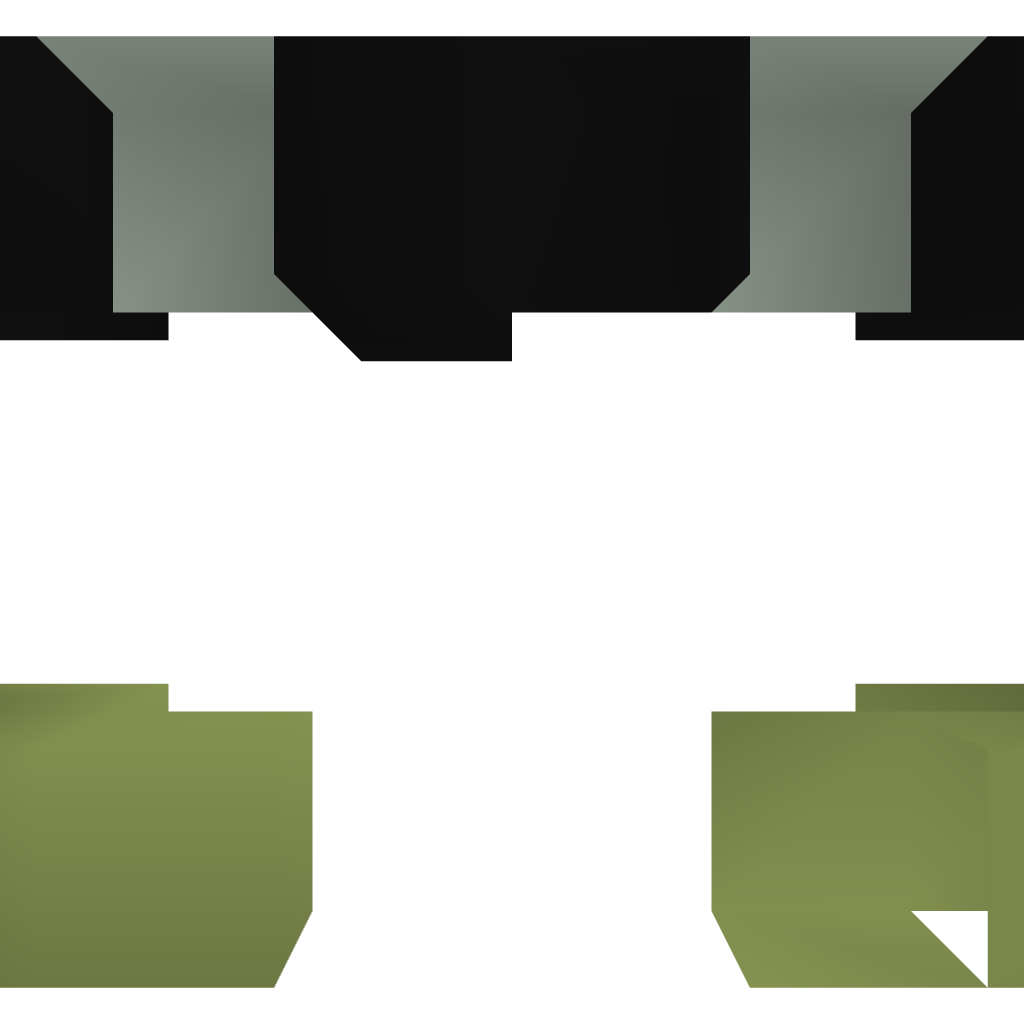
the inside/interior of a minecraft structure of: Secret Door 2x2